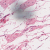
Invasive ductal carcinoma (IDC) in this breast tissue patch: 1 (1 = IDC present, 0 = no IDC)